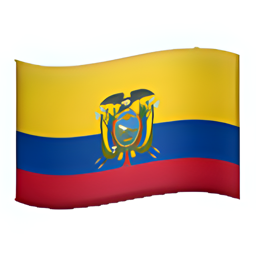
Name: flag for ecuador
Emoji: 🇪🇨
Group: Flags
Sub-group: country-flag